Question: I have Visual Studio 2015 RC. When I open a console app or a Windows Phone 8 Silverlight project, everything works fine, I can use Nuget without problems.
When I open a Universal App project (Windows 8.1 + Windows Phone 8.1), Nuget breaks. When I open the Nuget console, I see

When I try to install a Nuget package using the Nuget GUI, I get the same error.
One more strange thing. When I open VS2015 RC without any projects and open the Nuget console, I do not get the error. Then when I open my Universal App project, the error appears.
I am pretty sure it is connected to the Universal App project.
I testes the Universal App project in VS2013 and everything works fine there, no problems with Nuget.
I tried all the steps in <URL> but it did not help. I guess it is because another folder may be corrupted in my case.
Happens to me on two separate machines, both run Windows 8.1 Pro, one has only VS2015 RC and on has both VS2013 Pro and VS2015 Pro.
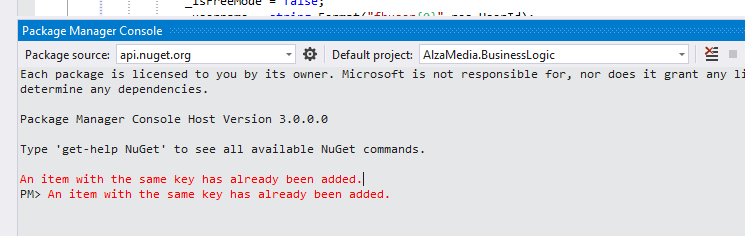
Answer: I have had the same problem with VS2013 from time to time. While I don't have the exact steps to resolve here, the following summarizes what worked (it may be over kill).
1. use the package manager to remove all packages
2. remove the library binding section in the app config
3. re-add the packages via the package manager
It is a windows machine, you may need to restart visual studio between each step.